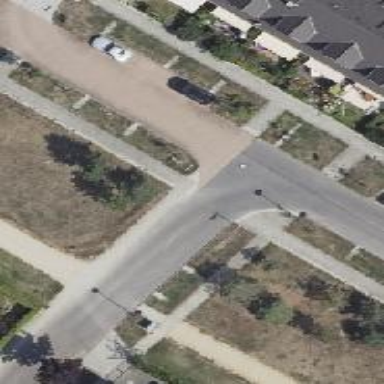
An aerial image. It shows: Residential road with asphalt surface and sidewalks on both sides. There is parallel parking on the left side of the street.